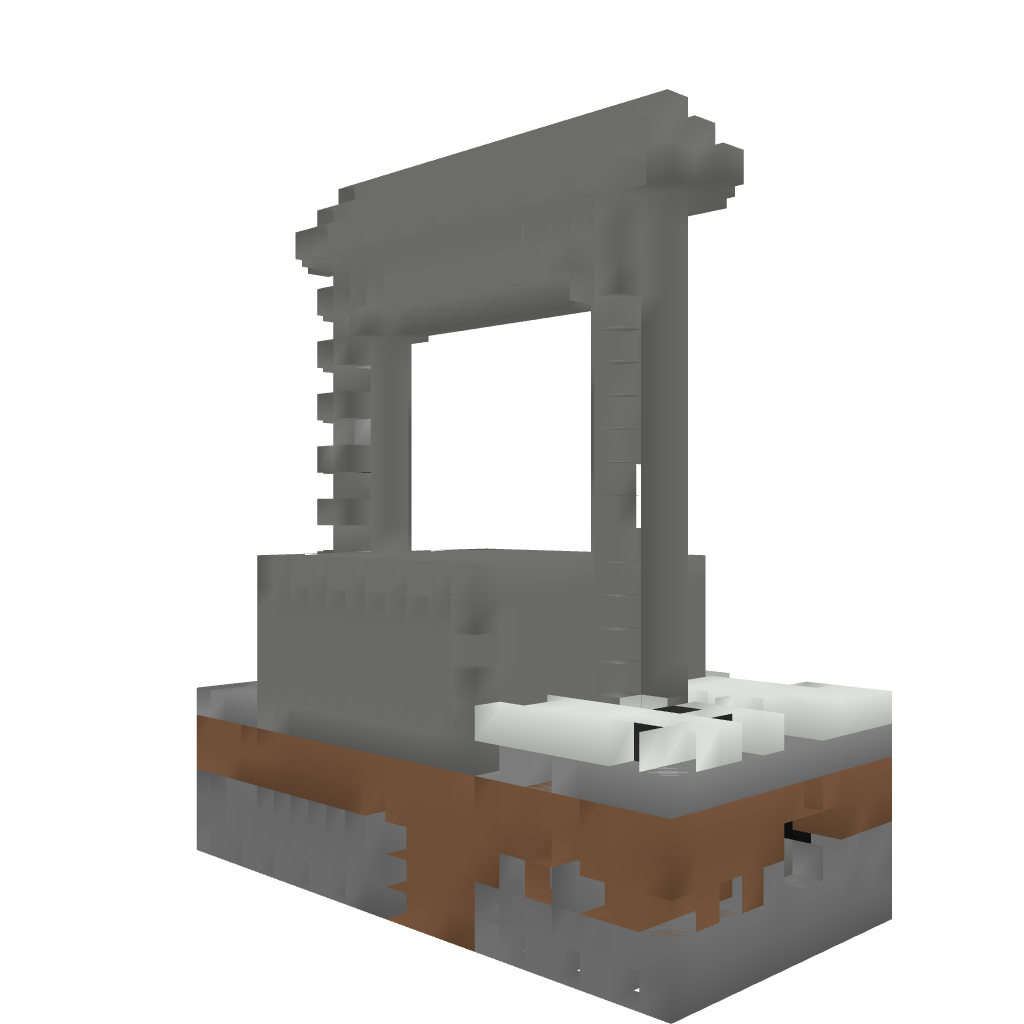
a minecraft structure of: skeleton grinder